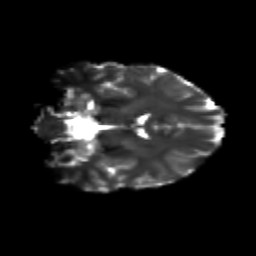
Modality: T2w
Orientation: coronal
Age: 28
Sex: female
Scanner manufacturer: siemens
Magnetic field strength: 3 T
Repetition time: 3.5 s
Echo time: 0.125 s